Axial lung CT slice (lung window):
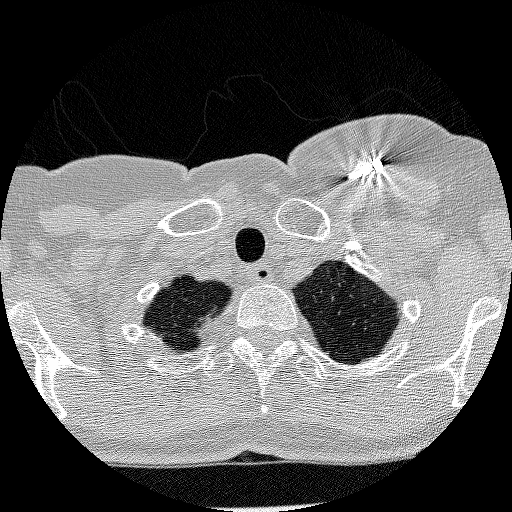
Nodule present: no